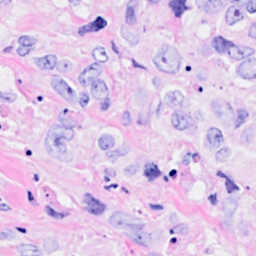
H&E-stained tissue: Breast